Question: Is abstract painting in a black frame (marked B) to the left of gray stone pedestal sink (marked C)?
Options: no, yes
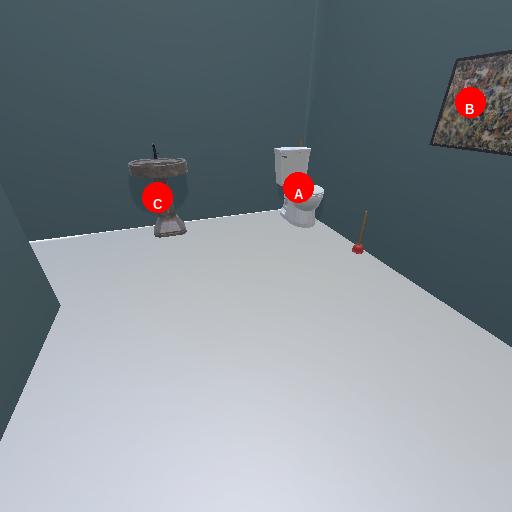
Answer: no